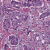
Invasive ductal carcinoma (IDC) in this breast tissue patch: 0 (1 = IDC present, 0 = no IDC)